【题型】选择题　【知识点】立体几何　【难度】easy
半球内放三个半径为 $\sqrt{3}$ 的小球, 三小球两两相切, 并且与球面及半球底面的大圆面也相切, 则该半球的
半径是（ \quad ）

A . $1 + \sqrt{3}$ \quad\quad\quad\quad B . $\sqrt{3} + \sqrt{5}$ \quad\quad\quad\quad C . $\sqrt{5} + \sqrt{7}$ \quad\quad\quad\quad D . $\sqrt{3} + \sqrt{7}$
【解答】
【答案】 D

【解析】 三个小球的球心 $O_1, O_2, O_3$ 构成边长为 $2\sqrt{3}$ 的正三角形, 则其外接圆半径为 2.

设半球的球心为 $O$, 小球 $O_1$ 与半球底面切于点 $A$.

如图, 经过点 $O, O_1, A$ 作半球的截面, 半圆 $\odot O$ 的半径 $OC \perp OA$, $O_1B \perp OC$ 于点 $B$.

则 $OA = O_1B = 2$. 在 $\text{Rt}\triangle OAO_1$ 中, 由 $(R - \sqrt{3})^2 = (2)^2 + (\sqrt{3})^2 \Rightarrow R = \sqrt{3} + \sqrt{7}$, 故选 D

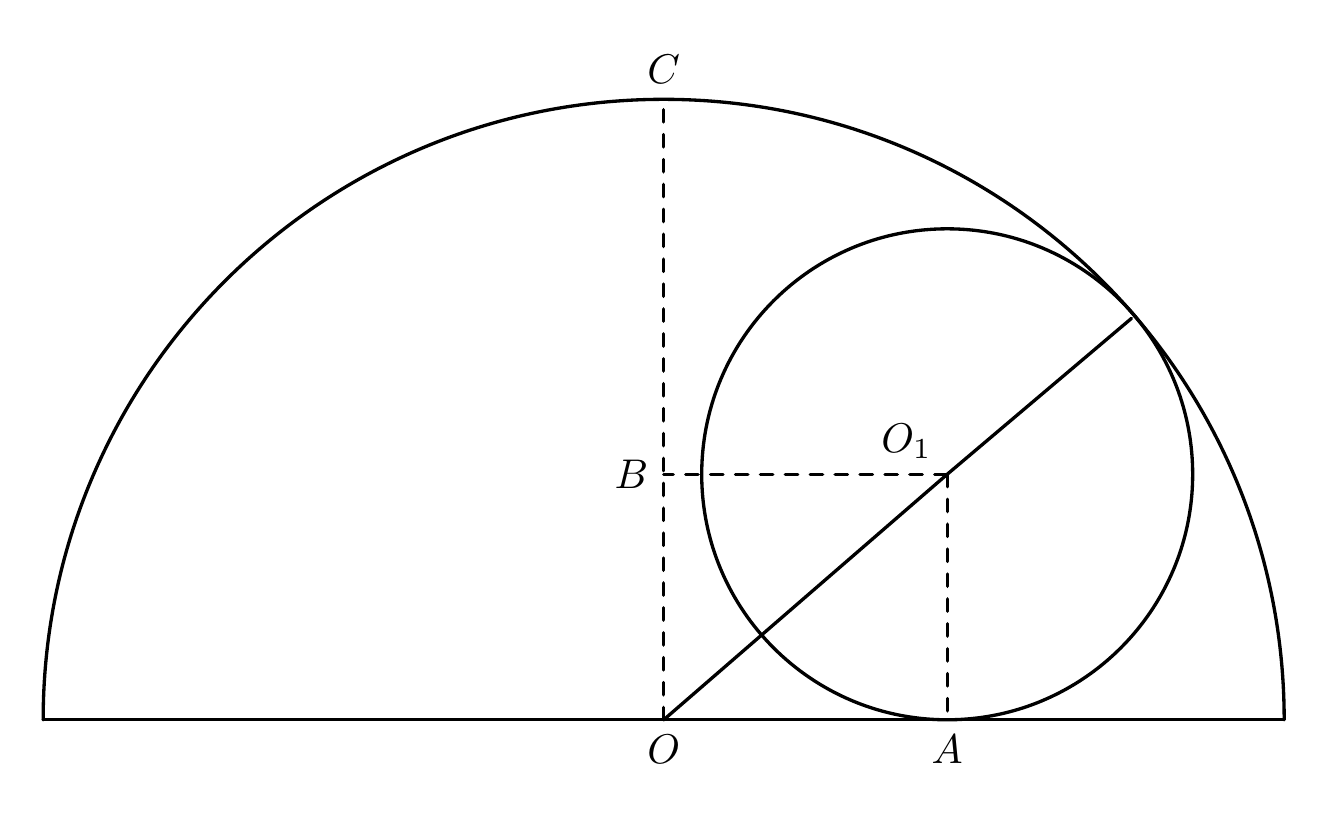